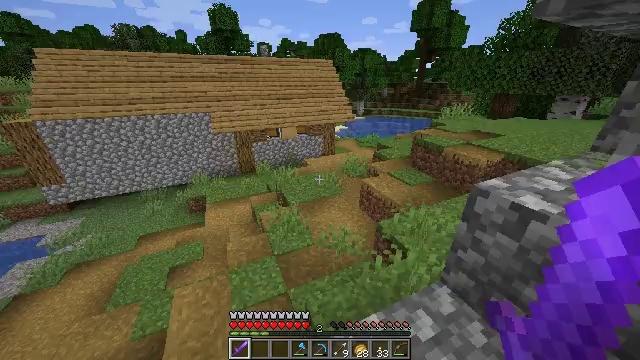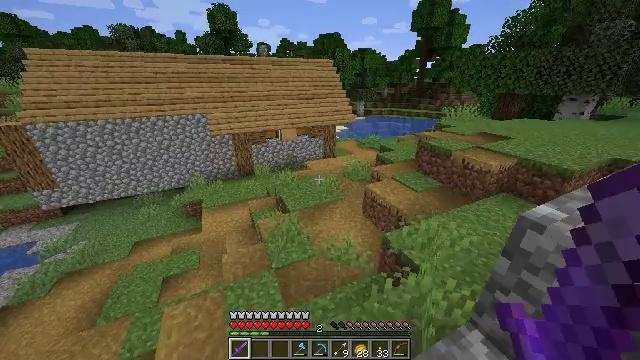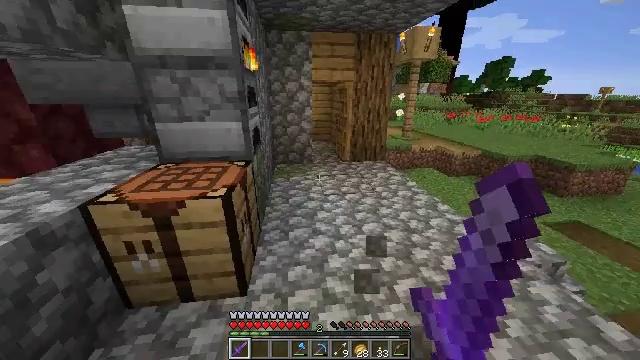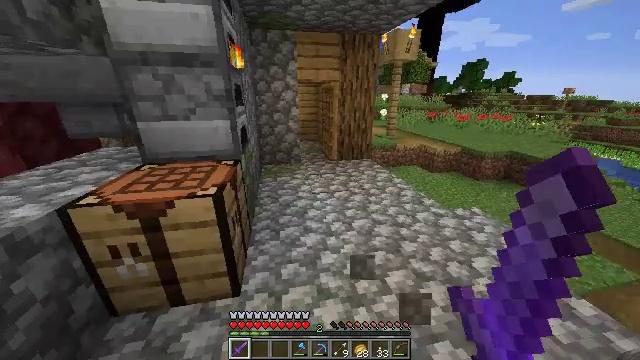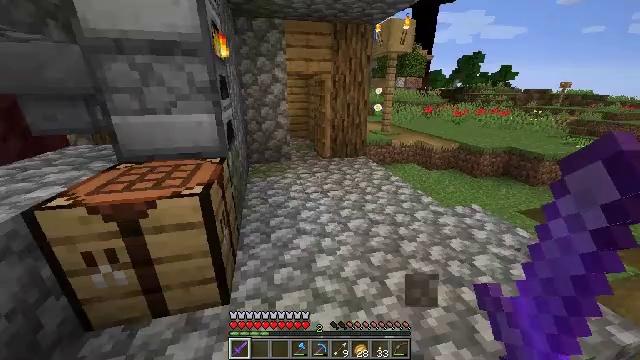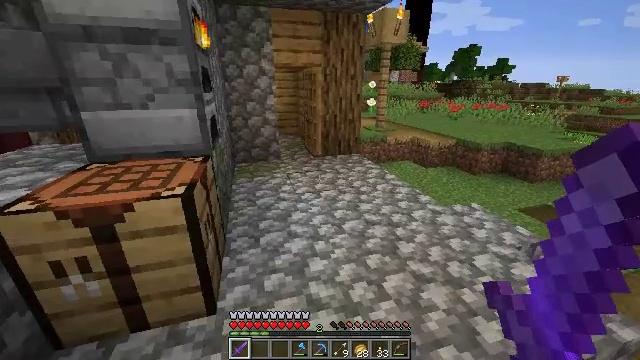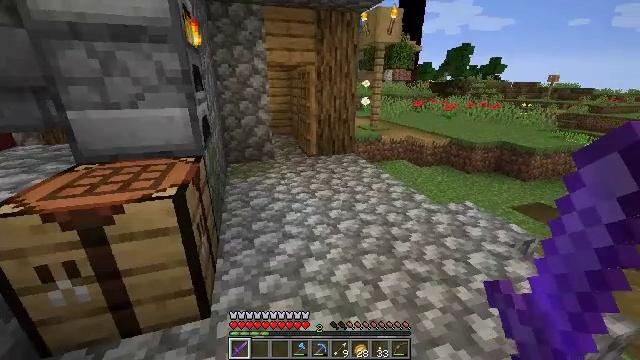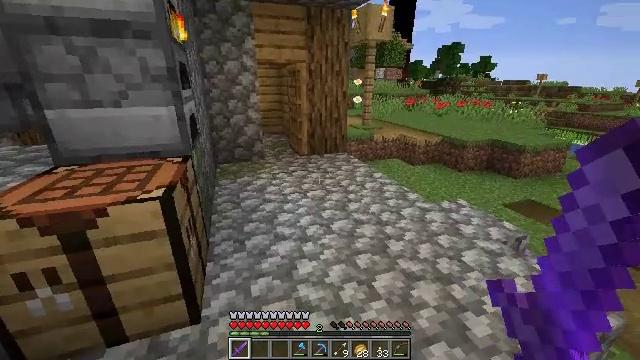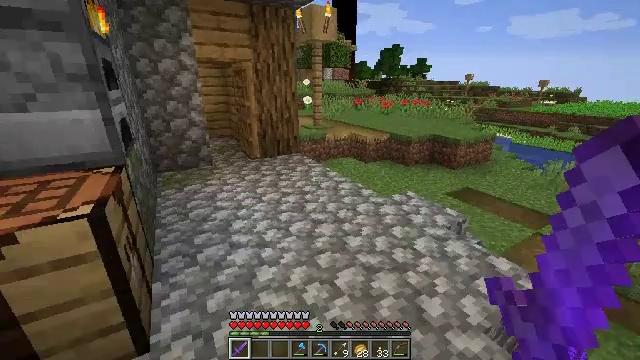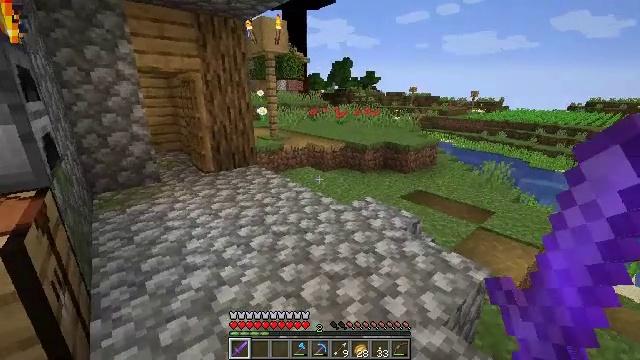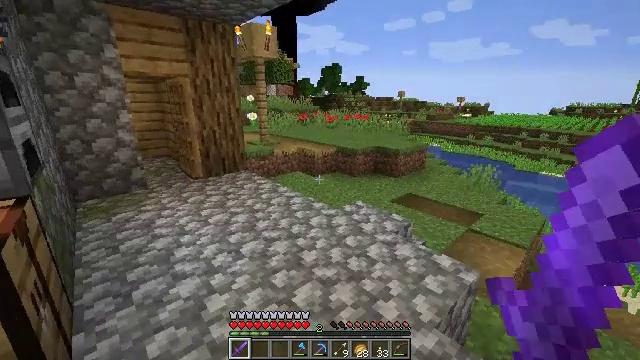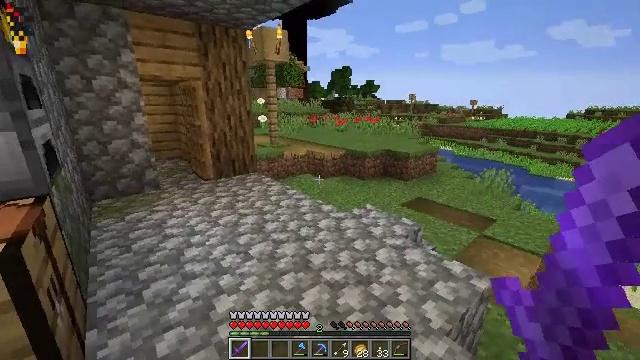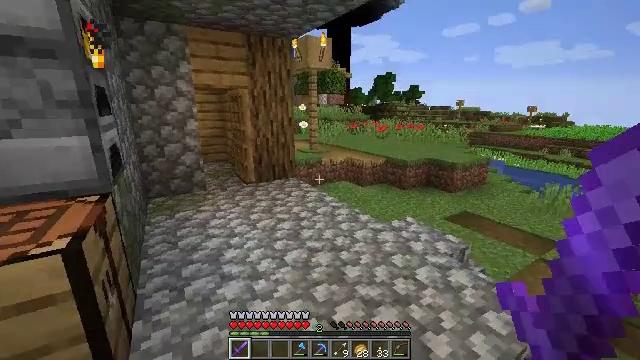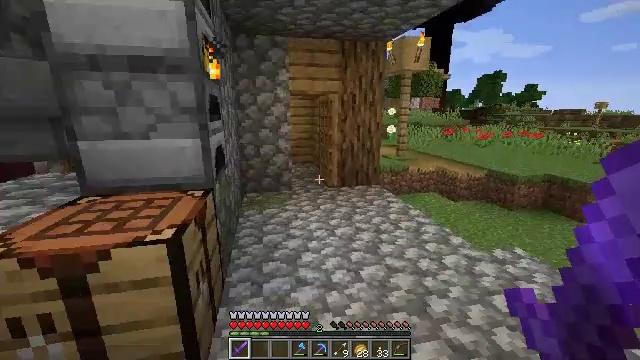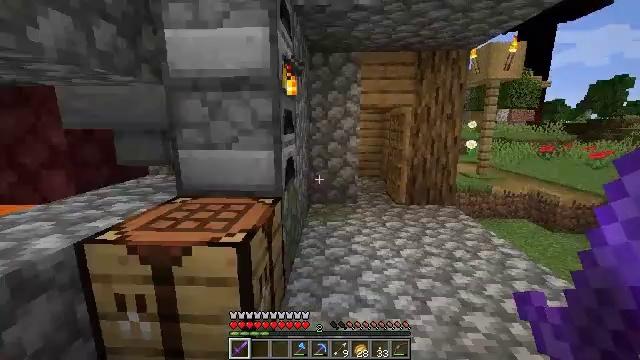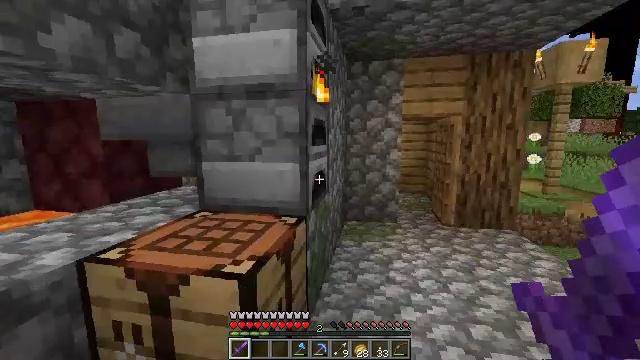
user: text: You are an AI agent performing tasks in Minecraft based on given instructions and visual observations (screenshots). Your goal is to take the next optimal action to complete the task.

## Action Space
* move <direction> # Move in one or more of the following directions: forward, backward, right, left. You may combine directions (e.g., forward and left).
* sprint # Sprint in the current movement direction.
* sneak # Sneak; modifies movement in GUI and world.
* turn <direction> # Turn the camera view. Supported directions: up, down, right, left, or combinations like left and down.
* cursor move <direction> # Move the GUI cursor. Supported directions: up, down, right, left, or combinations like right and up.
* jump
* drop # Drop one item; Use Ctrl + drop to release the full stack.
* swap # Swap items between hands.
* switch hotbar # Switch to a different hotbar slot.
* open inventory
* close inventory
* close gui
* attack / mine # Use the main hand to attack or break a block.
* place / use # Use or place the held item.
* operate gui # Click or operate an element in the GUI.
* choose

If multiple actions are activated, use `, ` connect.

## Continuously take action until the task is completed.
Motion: motion action
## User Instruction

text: Obtain gold nugget by crafting gold ingot.
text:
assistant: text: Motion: move forward
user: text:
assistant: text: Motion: move forward, turn right and up
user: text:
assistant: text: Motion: turn right
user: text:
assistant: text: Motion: turn right
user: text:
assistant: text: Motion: turn right
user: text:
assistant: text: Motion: turn right
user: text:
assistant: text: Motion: turn right
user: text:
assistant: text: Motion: turn right
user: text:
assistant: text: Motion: turn right and up
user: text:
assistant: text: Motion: turn right and up
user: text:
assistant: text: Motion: turn left
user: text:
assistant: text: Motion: move forward, turn left and up
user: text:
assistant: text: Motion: move forward, turn left
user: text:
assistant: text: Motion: move forward, turn left and up
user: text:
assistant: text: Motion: move forward and move right, turn left and up
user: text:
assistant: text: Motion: move forward and move right, turn left and up
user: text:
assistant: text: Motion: move forward and move right, turn left and up
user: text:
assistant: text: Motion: move forward and move right, turn left and up
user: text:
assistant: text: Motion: move forward and move right, turn left and up
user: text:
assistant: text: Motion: move forward and move right, turn left and up
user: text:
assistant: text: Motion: move right, turn left and up
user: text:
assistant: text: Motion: turn left and up
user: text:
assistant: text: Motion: turn up
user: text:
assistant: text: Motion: no_op
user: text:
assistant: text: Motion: turn left and up
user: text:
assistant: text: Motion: turn left and up
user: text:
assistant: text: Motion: turn left and up, use / place
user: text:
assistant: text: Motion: use / place
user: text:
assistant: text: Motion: use / place
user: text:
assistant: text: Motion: no_op